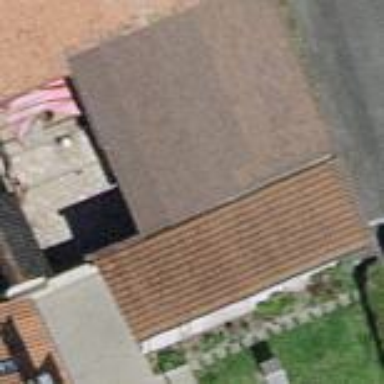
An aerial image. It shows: Shed building.